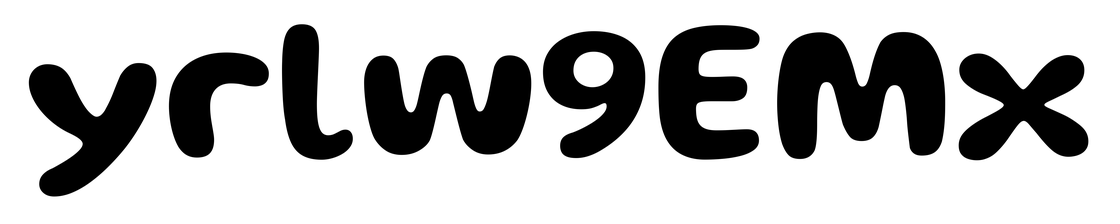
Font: Gluten_SemiBold